Question: I am trying to write a line composed of two segments as a single equation in :
'''
y = m1*x + c1 , for x<=x1
y = m2*x + c2 , for x>=x1
'''
My questions are:
1. How can I write the function of this combined line as a single equation?
2. How can I write multiple functions (valid in separate regions of a linear parameter space) as a single equation?
Please explain both how to express this mathematically and how to program this in general and in Matlab specifically.
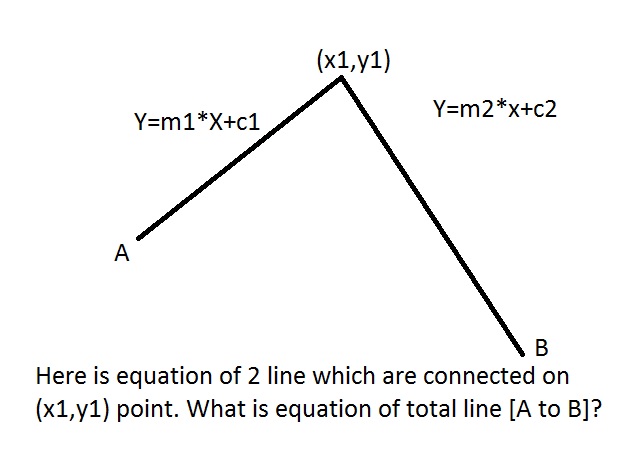
Answer: You can write this equation as a single line by using the Heaviside step function, <URL>.
In fact, what you are trying to do is
'''
f(x) = a(x) (for x < x1)
f(x) = q (for x = x1), where q = a(x1) = b(x1)
f(x) = b(x) (for x > x1)
'''
The (half-maximum) Heaviside function is defined as
'''
H(x) = 0 (for x < 0)
H(x) = 0.5 (for x = 0)
H(x) = 1 (for x > 0)
'''
Hence, your function will be
'''
f(x) = H(x1-x) * a(c) + H(x-x1) * b(x)
'''
and, therefore,
'''
f(x) = H(x1-x) * (m1*x+c1) + H(x-x1) * (m2x+c2)
'''
If you want to , note that many programming languages will allow you to write something like
'''
f(x) = (x<x1)?a(x):b(x)
'''
which means if 'x<x1', then return value 'a(x)', else return 'b(x)', or in your case:
'''
f(x) = (x<x1)?(m1*x+c1):(m2x+c2)
'''
In Matlab, you can write simple functions such as
'''
a = @(x) m1.*x+c1,
b = @(x) m2.*x+c2,
'''
assuming that you have previously defined 'm1', 'm2', and 'c1', 'c2'.
There are several ways to using/implementing the Heaviside function
1. If you have the Symbolic Math Toolbox for Matlab, you can directly use heaviside() as a function.
2. @AndrasDeak (see comments below) pointed out that you can write your own half-maximum Heaviside function H in Matlab by entering iif = @(varargin) varargin{2 * find([varargin{1:2:end}], 1, 'first')}();
H = @(x) iif(x<0,0,x>0,1,true,0.5);
3. If you want a continuous function that approximates the Heaviside function, you can use a logistic function H defined as H = @(x) 1./(1+exp(-100.*x));
Independently of your implementation of the Heaviside function 'H', you can, create a one-liner in the following way (I am using 'x1=0' for simplicity) :
'''
a = @(x) 2.*x + 3;
b = @(x) -1.5.*x + 3;
'''
Which allows you to write your original function as a one-liner:
'''
f = @(x) H(-x).*a(x) + H(x).*b(x);
'''
You can then plot this function, for example from -10 to 10 by writing 'plot(-10:10, f(-10:10))' you will get the plot below.
<URL>
Imagine you have
'''
f(x) = a(x) (for x < x1)
f(x) = q (for x = x1), where q = a(x1) = b(x1)
f(x) = b(x) (for x1 < x < x2)
f(x) = r (for x = x2), where r = b(x2) = c(x2)
f(x) = c(x) (for x2 < x < x3)
f(x) = s (for x = x2), where s = c(x3) = d(x3)
f(x) = d(x) (for x3 < x)
'''
By multiplying Heaviside functions, you can now determine zones where specific functions will be computed.
'''
f(x) = H(x1-x)*a(c) + H(x-x1)*H(x2-x)*b(x) + H(x-x2)*H(x3-x)*c(x) + H(x-x3)*d(x)
'''
PS: just realized that one of the comments above talks about the Heaviside function, too. Kudos to @AndrasDeak .